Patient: sex F, age 83
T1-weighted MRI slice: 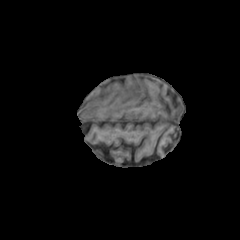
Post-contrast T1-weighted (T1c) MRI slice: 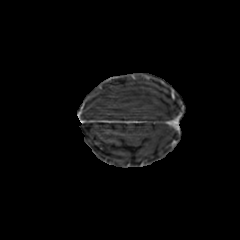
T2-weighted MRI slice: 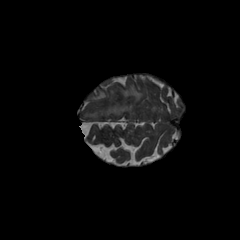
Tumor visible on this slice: yes
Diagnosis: Glioblastoma, IDH-wildtype
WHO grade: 4